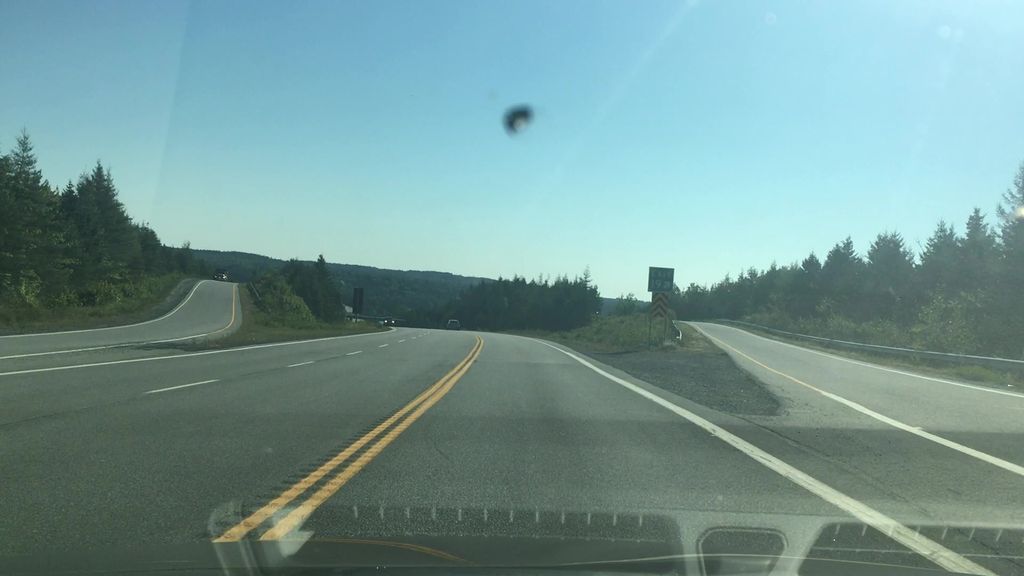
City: halifax